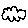
Label: cloud